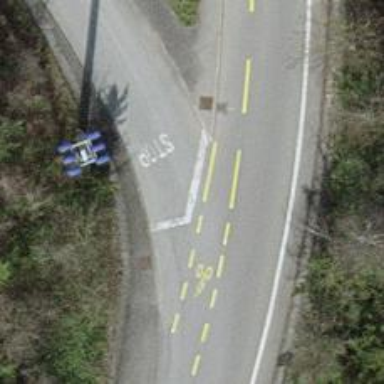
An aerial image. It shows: Road with stop sign.